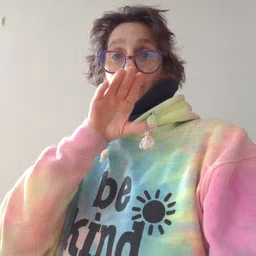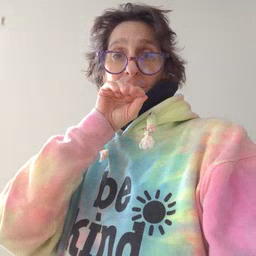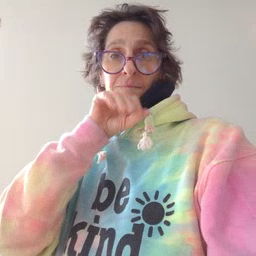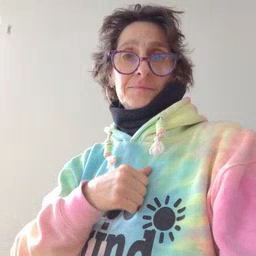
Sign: goose